Interaction volume radius: 5 \u00c5
Interaction volume height: 35 \u00c5
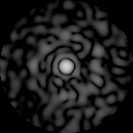
Disorder parameter: 0.8297